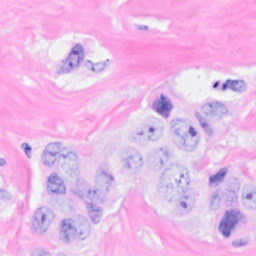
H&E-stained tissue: Breast